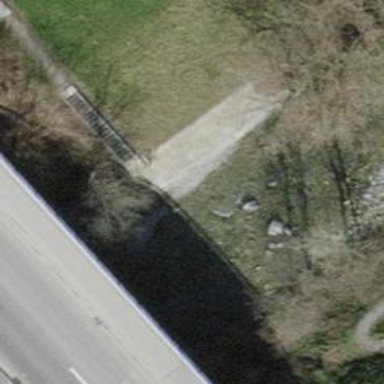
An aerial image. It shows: Set of steps on the road.